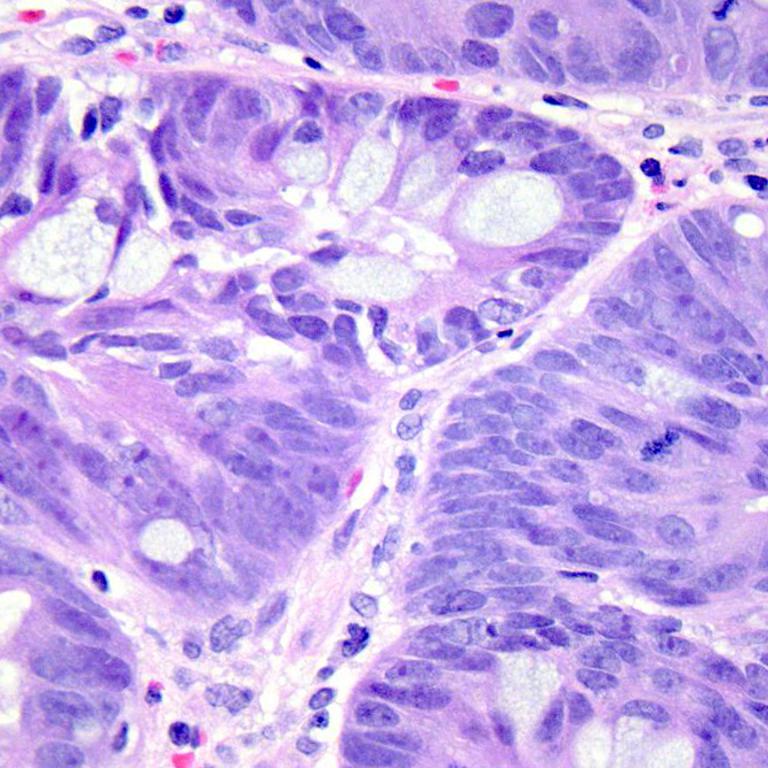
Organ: colon
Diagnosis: adenocarcinomas